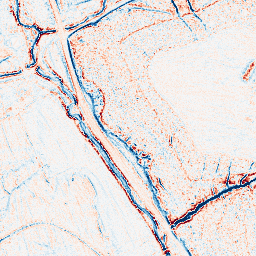
Category: edge_preserving
Decomposition family: anisotropic_diffusion
Decomposition parameters: iterations: 5
kappa: 30
gamma: 0.2
Upsampling method: lanczos
Upsampling parameters: scale: 8
Upsampling scale: 8